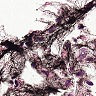
Metastatic tissue present: no